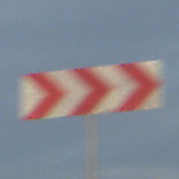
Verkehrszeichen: RichtungstafelnInKurvenGrossLinks
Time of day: SunriseSunset
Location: Outdoor (Nature)
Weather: PartlyCloudy
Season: NotSpecified
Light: Natural